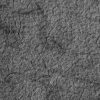
Atmospheric dust classification: not_dusty